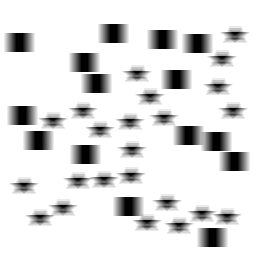
Squares: 15
Triangles: 0
Stars: 23
Total shapes: 38